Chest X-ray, PA view. Patient: 36 years old, sex F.
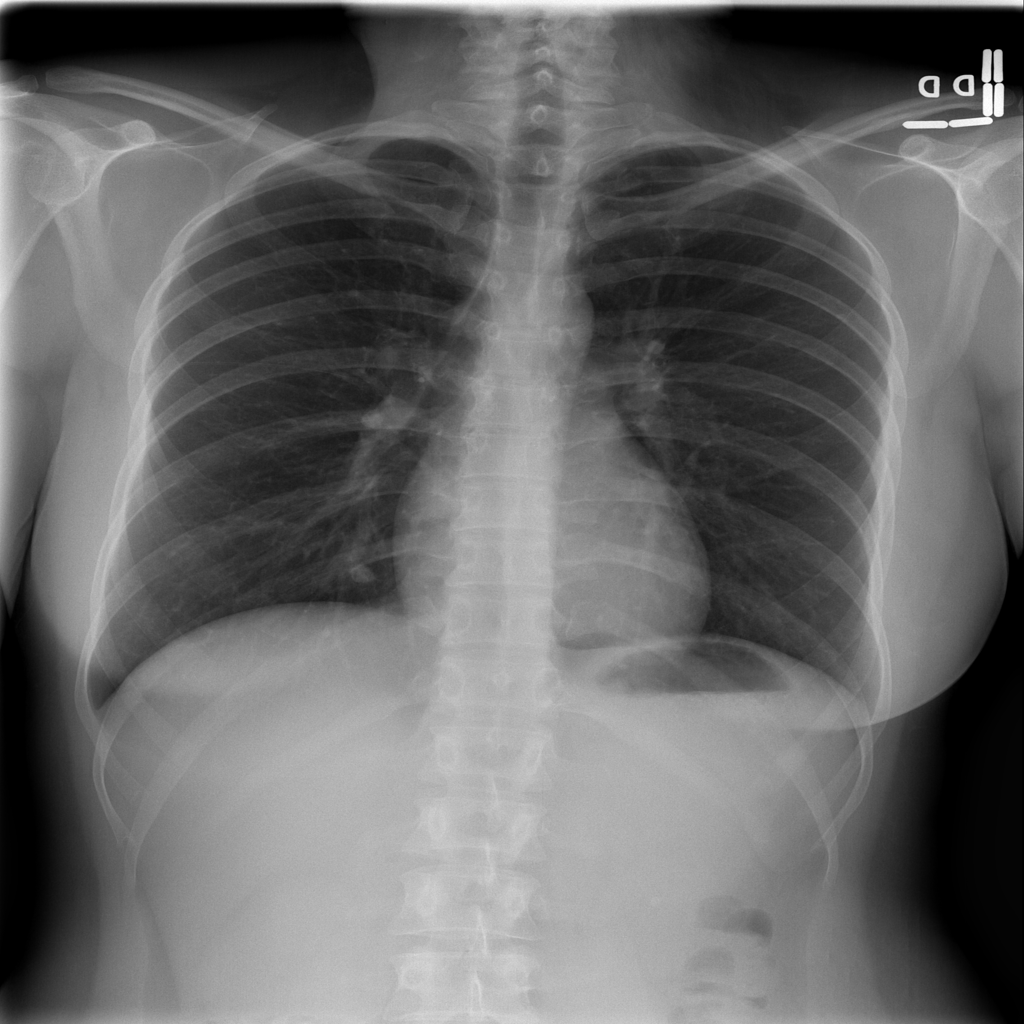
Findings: No Finding